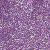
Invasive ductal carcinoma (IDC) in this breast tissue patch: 1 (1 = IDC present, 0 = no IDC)